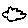
Label: cloud